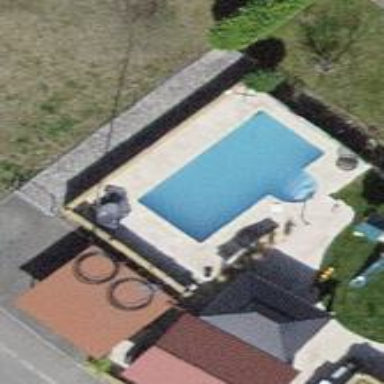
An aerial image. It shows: Swimming pool located in leisure land.